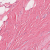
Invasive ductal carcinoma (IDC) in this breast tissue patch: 0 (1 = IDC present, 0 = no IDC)